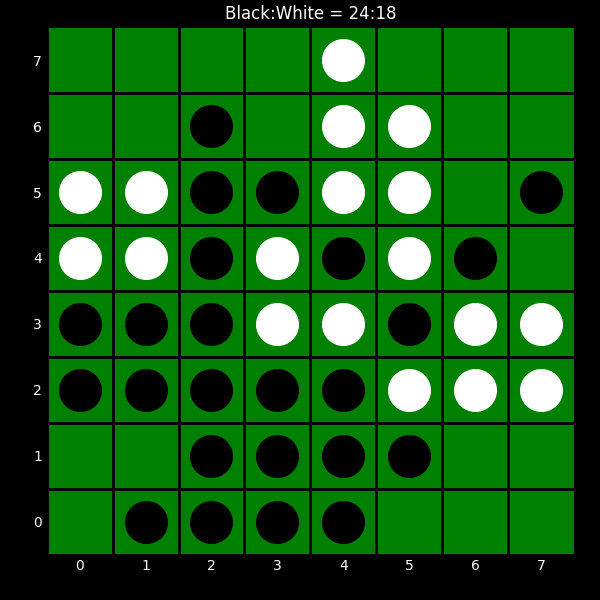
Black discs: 24
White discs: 18